Interaction volume radius: 5 \u00c5
Interaction volume height: 15 \u00c5
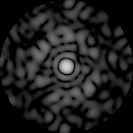
Disorder parameter: 0.7866